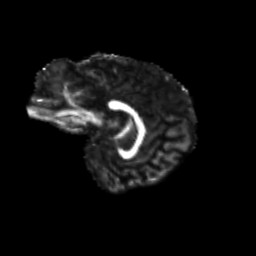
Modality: FA
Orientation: sagittal
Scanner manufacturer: siemens
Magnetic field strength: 3 T
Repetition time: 9.2 s
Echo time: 0.084 s